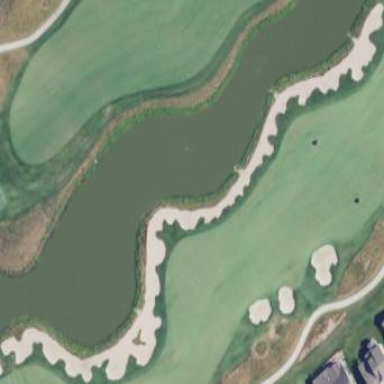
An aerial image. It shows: Sand bunker on golf course.